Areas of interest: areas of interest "Industrial Park"
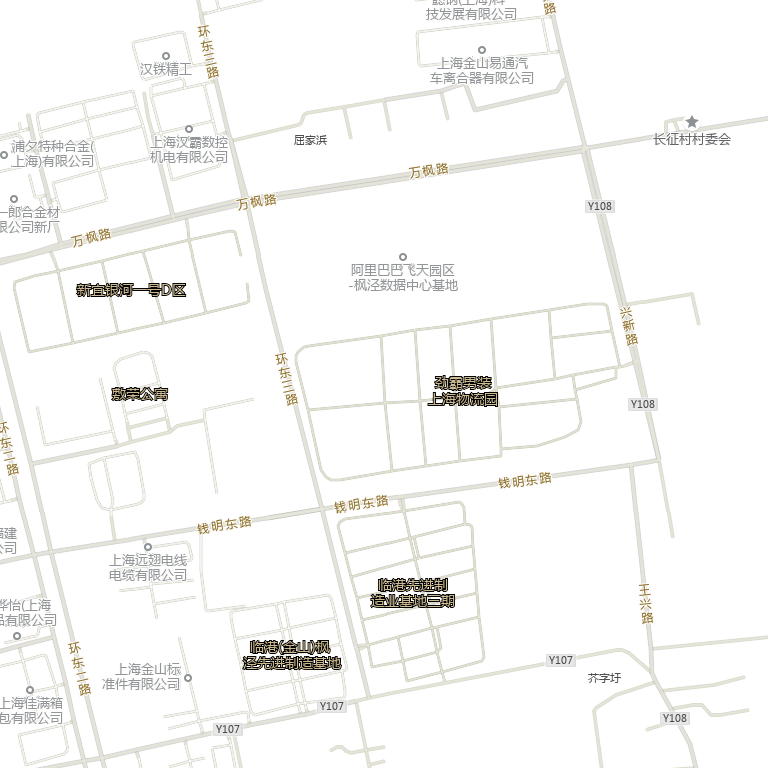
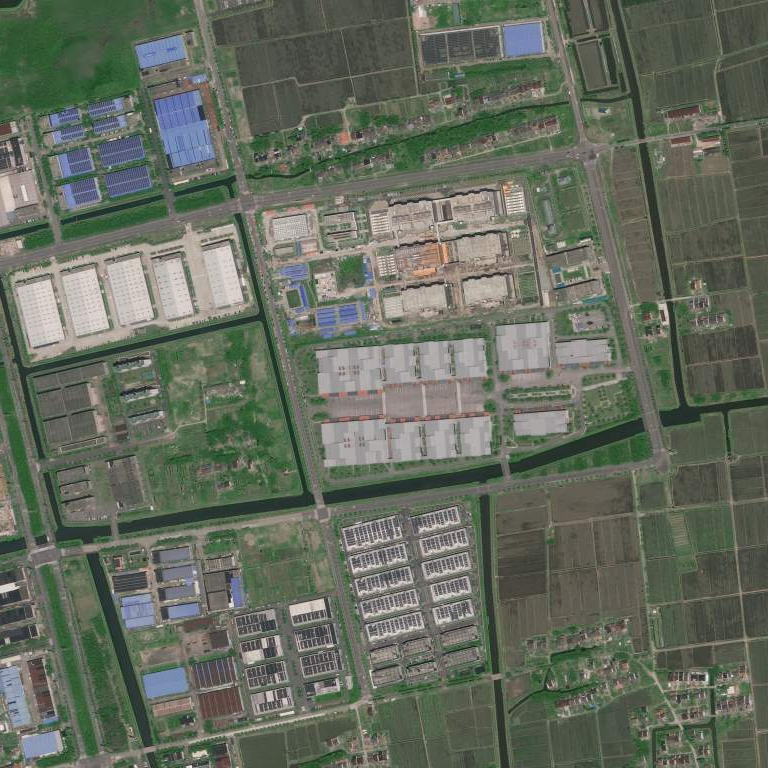